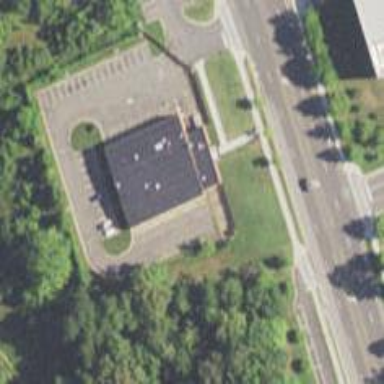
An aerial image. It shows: Building housing car repair shop.